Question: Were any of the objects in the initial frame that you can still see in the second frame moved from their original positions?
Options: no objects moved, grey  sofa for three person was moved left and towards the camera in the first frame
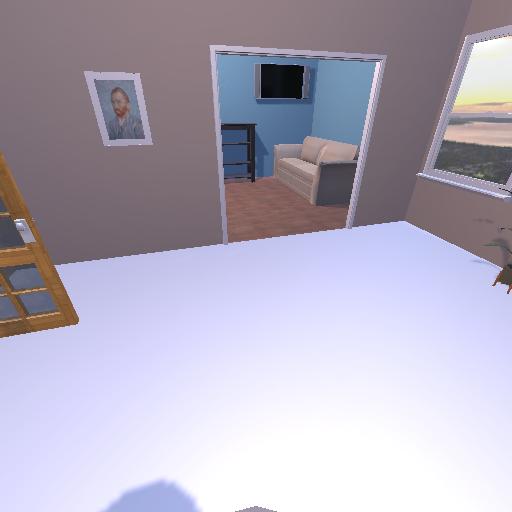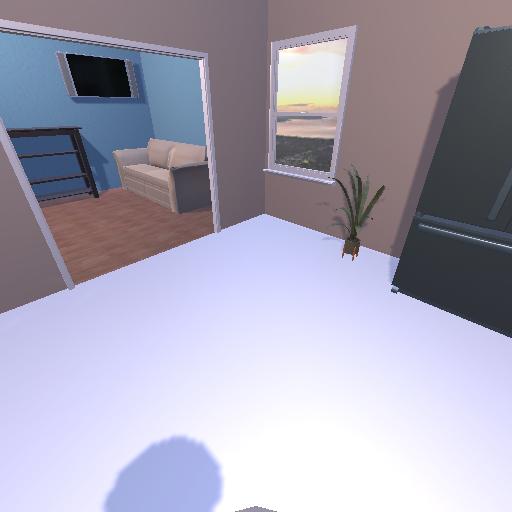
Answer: no objects moved